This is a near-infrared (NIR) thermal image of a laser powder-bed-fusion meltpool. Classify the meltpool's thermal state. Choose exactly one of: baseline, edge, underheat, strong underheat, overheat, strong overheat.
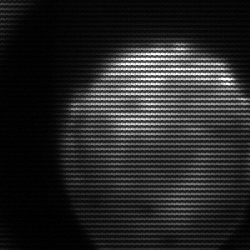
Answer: edge